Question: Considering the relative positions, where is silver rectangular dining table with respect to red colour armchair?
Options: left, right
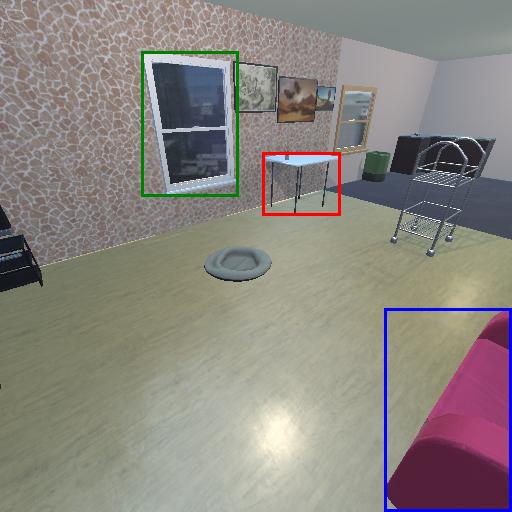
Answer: left